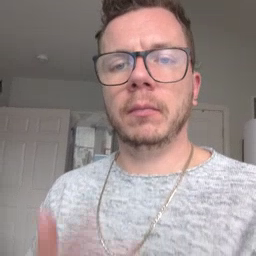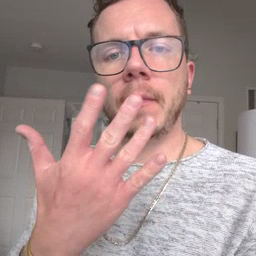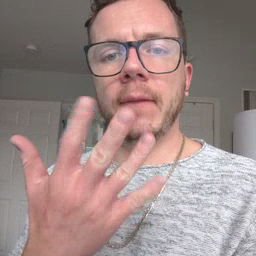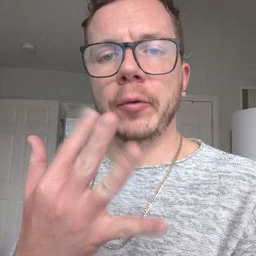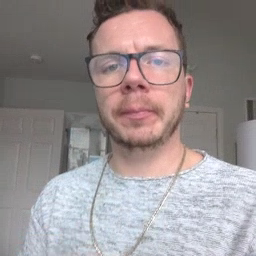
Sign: finger